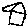
Label: house